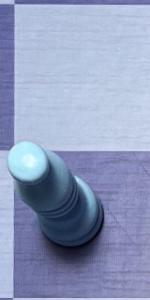
Label: Bishop_White